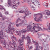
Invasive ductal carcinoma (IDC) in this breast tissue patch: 1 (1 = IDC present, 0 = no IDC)